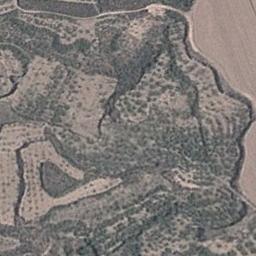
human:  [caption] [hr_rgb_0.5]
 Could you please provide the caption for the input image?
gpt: There are bare and green terrace .

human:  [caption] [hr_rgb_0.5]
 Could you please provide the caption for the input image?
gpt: A large layer of brown and green mixed terraces .

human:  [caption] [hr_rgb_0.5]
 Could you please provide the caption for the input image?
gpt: There are many plants on the terrace .

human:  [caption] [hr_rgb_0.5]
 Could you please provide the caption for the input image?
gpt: There are no crops on the terraces in the picture .

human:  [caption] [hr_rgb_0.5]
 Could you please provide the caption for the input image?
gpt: There are many green bushes on the terraces .